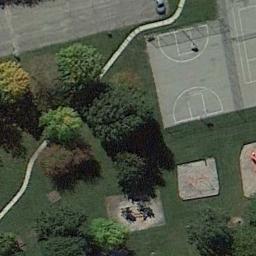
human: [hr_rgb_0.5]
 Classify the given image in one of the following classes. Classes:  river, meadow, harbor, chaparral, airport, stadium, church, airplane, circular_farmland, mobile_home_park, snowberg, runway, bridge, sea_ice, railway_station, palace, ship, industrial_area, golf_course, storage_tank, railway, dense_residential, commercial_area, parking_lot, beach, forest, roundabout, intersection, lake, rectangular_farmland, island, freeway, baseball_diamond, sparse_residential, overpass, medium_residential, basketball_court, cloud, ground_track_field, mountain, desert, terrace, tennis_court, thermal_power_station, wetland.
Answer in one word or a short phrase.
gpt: basketball_court